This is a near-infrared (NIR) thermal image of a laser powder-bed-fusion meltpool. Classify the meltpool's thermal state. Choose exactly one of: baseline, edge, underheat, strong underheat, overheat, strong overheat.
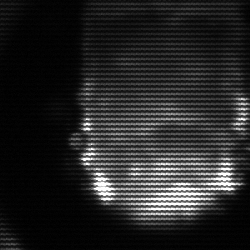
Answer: baseline